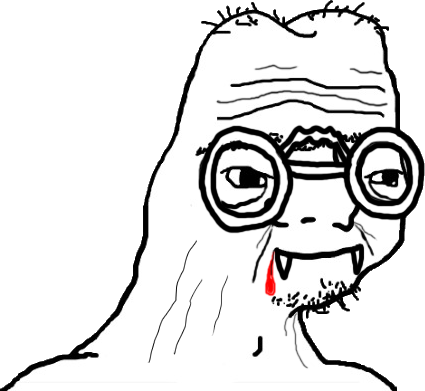
Label: 5_Boomer